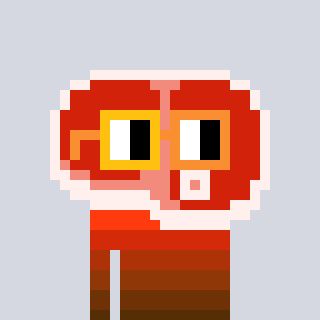
a pixel art character with square yellow and orange glasses, a steak-shaped head and a darkpink-colored body on a cool background